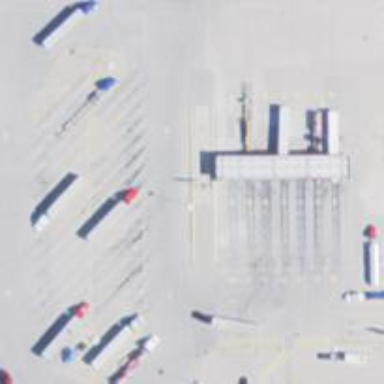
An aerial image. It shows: Weighbridge facility.